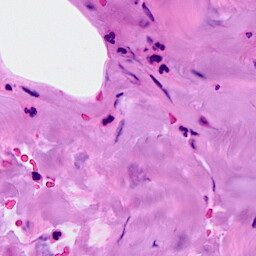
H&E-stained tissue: Breast